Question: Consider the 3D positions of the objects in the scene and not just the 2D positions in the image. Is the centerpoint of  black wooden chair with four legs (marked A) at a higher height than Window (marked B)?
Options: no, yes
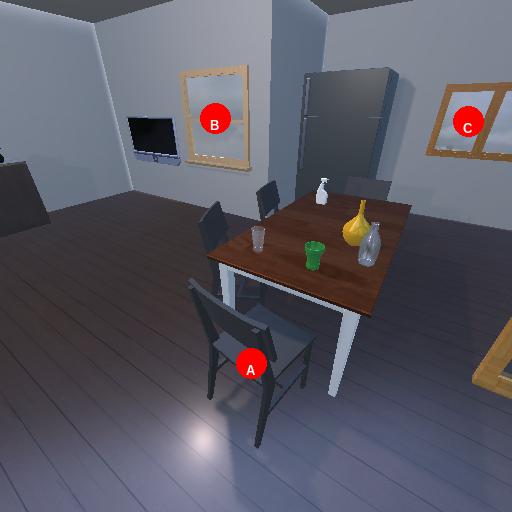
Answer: no